Interaction volume radius: 5 \u00c5
Interaction volume height: 20 \u00c5
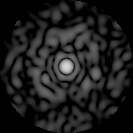
Disorder parameter: 0.8206